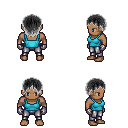
a pixel art fantasy rpg character, male body template, human, dark skin, teal pirate shirt, metal pants, gray plain hairstyle, metal gloves, four views (front, back, left, right), 2x2 character sprite sheet, small pixel art, hard edges, no anti-aliasing